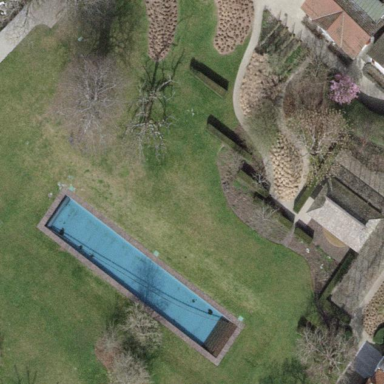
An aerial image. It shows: Swimming pool located in leisure land.